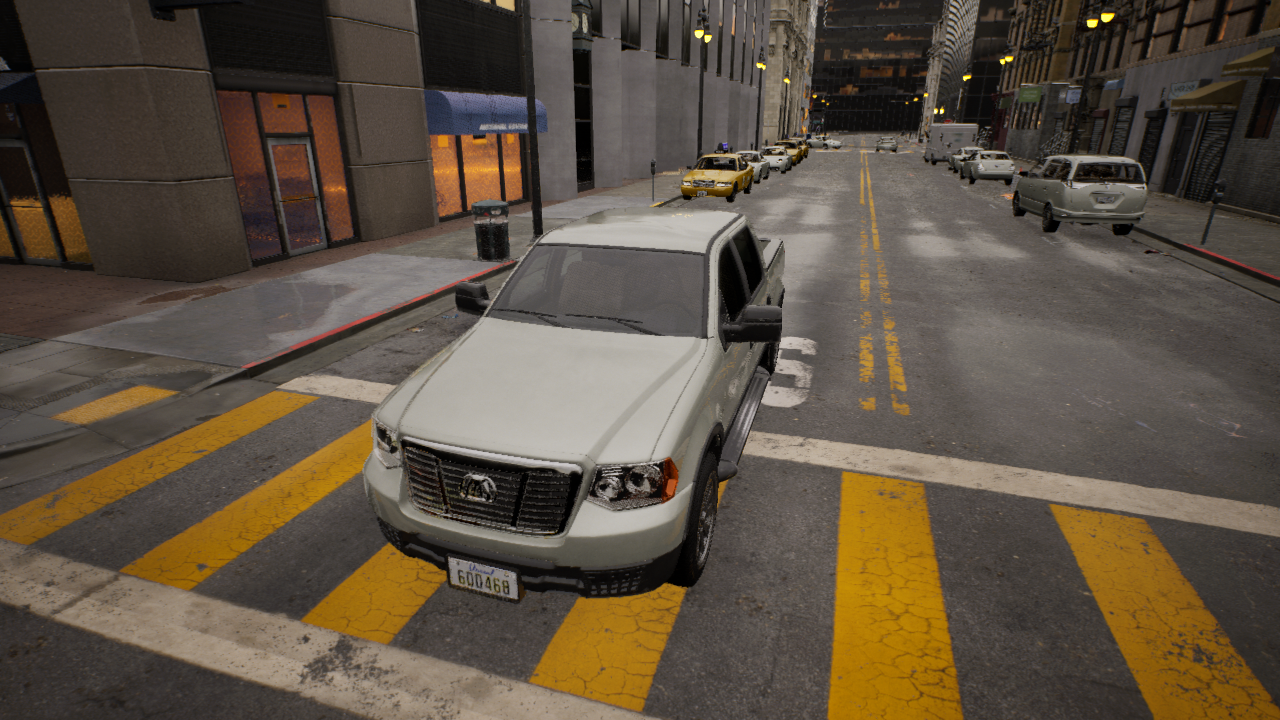
Venue: residential
Lighting: golden hour
Vehicle rig: pickup